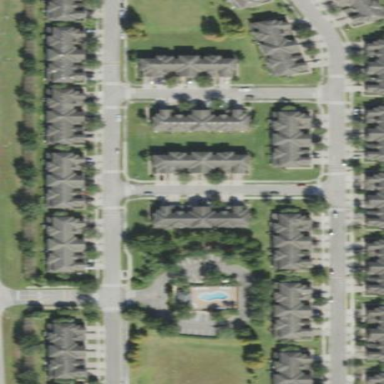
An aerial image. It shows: Residential road with sidewalks on both sides.